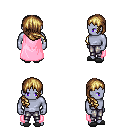
a pixel art fantasy rpg character, male body template, dark elf, purple skin, pink cape, metal pants, blonde right-swept hairstyle, gray slippers, four views (front, back, left, right), 2x2 character sprite sheet, small pixel art, hard edges, no anti-aliasing